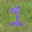
Label: 1